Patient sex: M
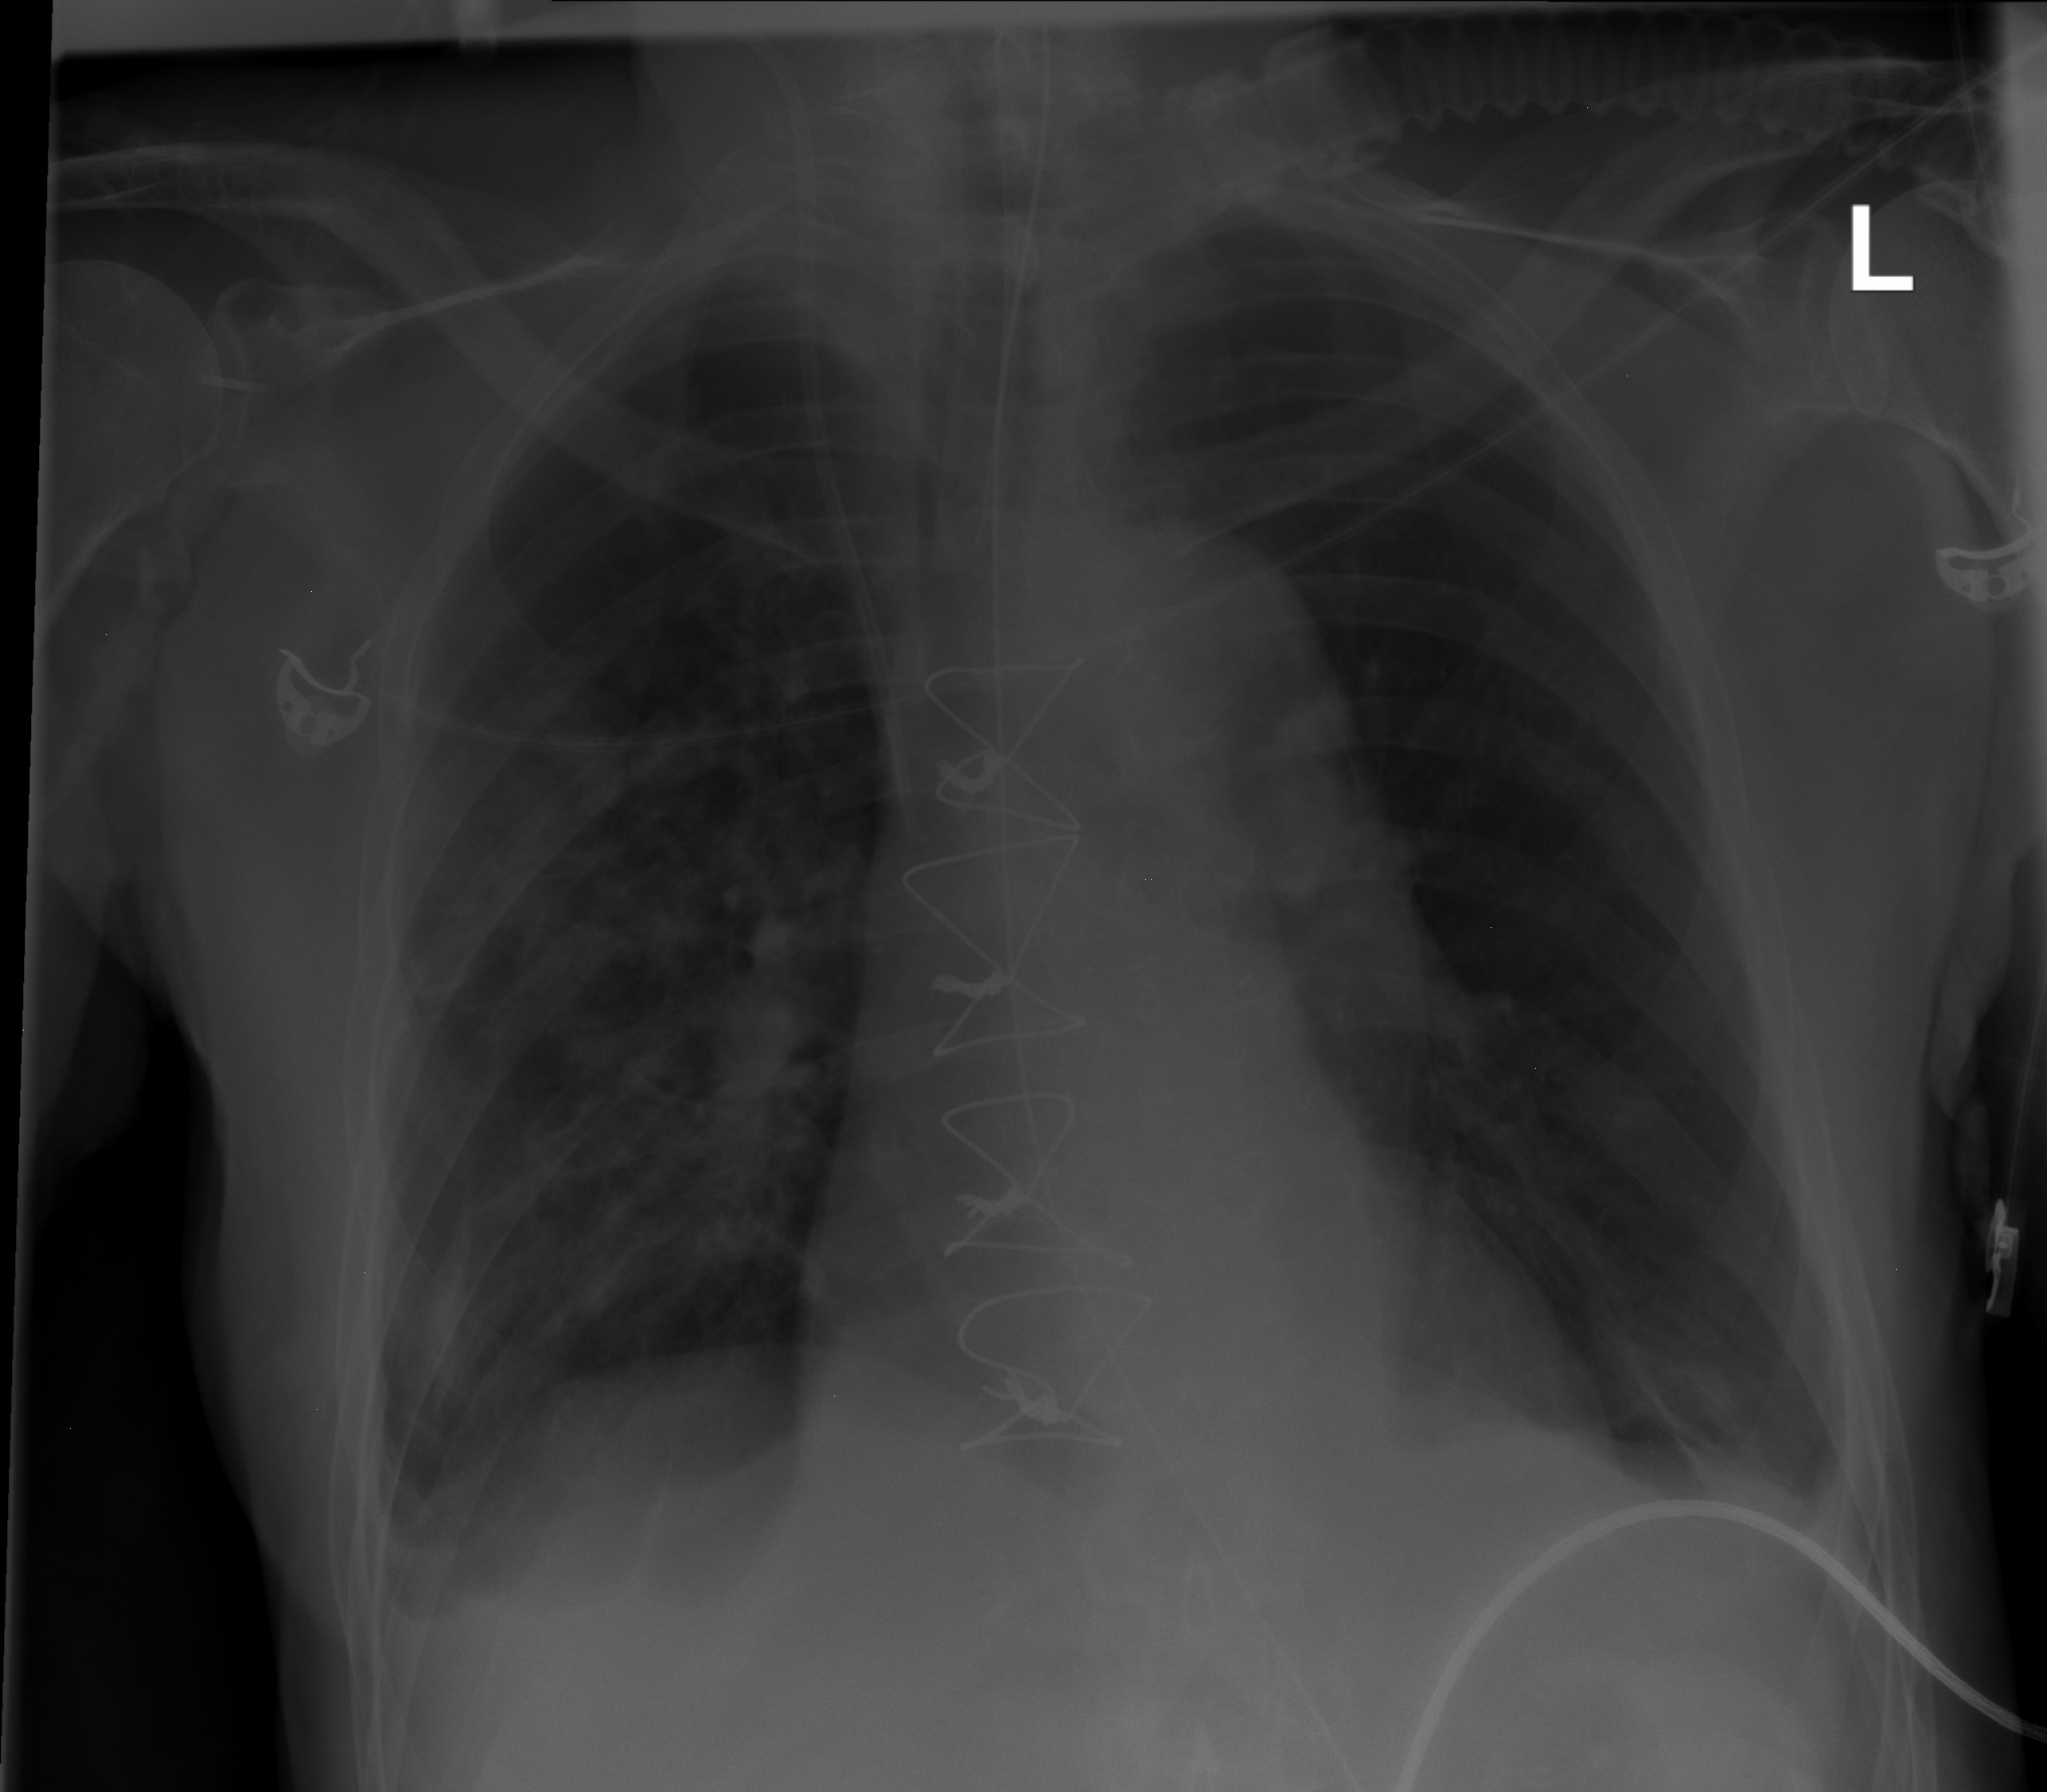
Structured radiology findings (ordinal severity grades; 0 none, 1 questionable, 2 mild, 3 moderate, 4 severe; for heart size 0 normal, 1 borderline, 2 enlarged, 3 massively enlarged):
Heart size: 0
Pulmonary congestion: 0
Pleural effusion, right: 2
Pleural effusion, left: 0
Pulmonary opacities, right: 2
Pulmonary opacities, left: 0
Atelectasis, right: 0
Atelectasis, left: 2